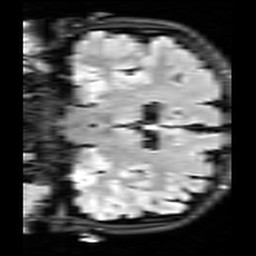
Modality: FLAIR
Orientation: coronal
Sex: female
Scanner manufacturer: siemens
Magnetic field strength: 3 T
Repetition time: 10 s
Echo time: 0.09 s